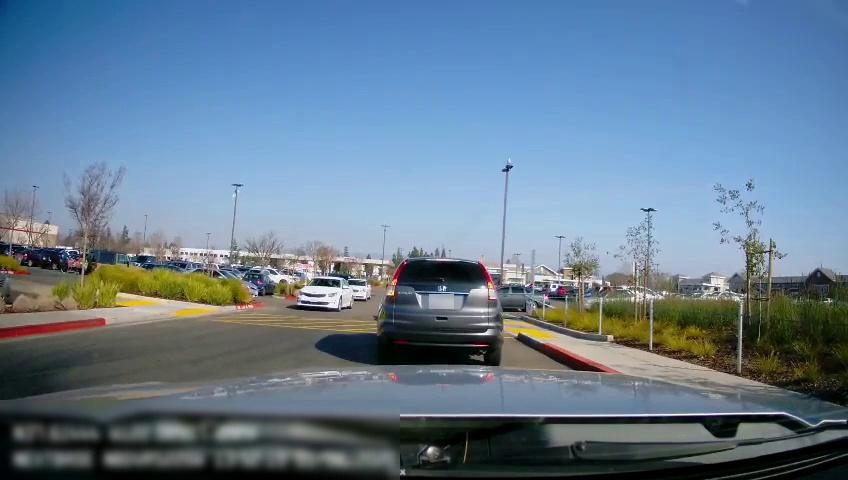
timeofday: Day
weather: Sunny
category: Drivable Space
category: Vehicles | SUV
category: Vehicles | Car
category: Vehicles | Car
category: Vehicles | Car